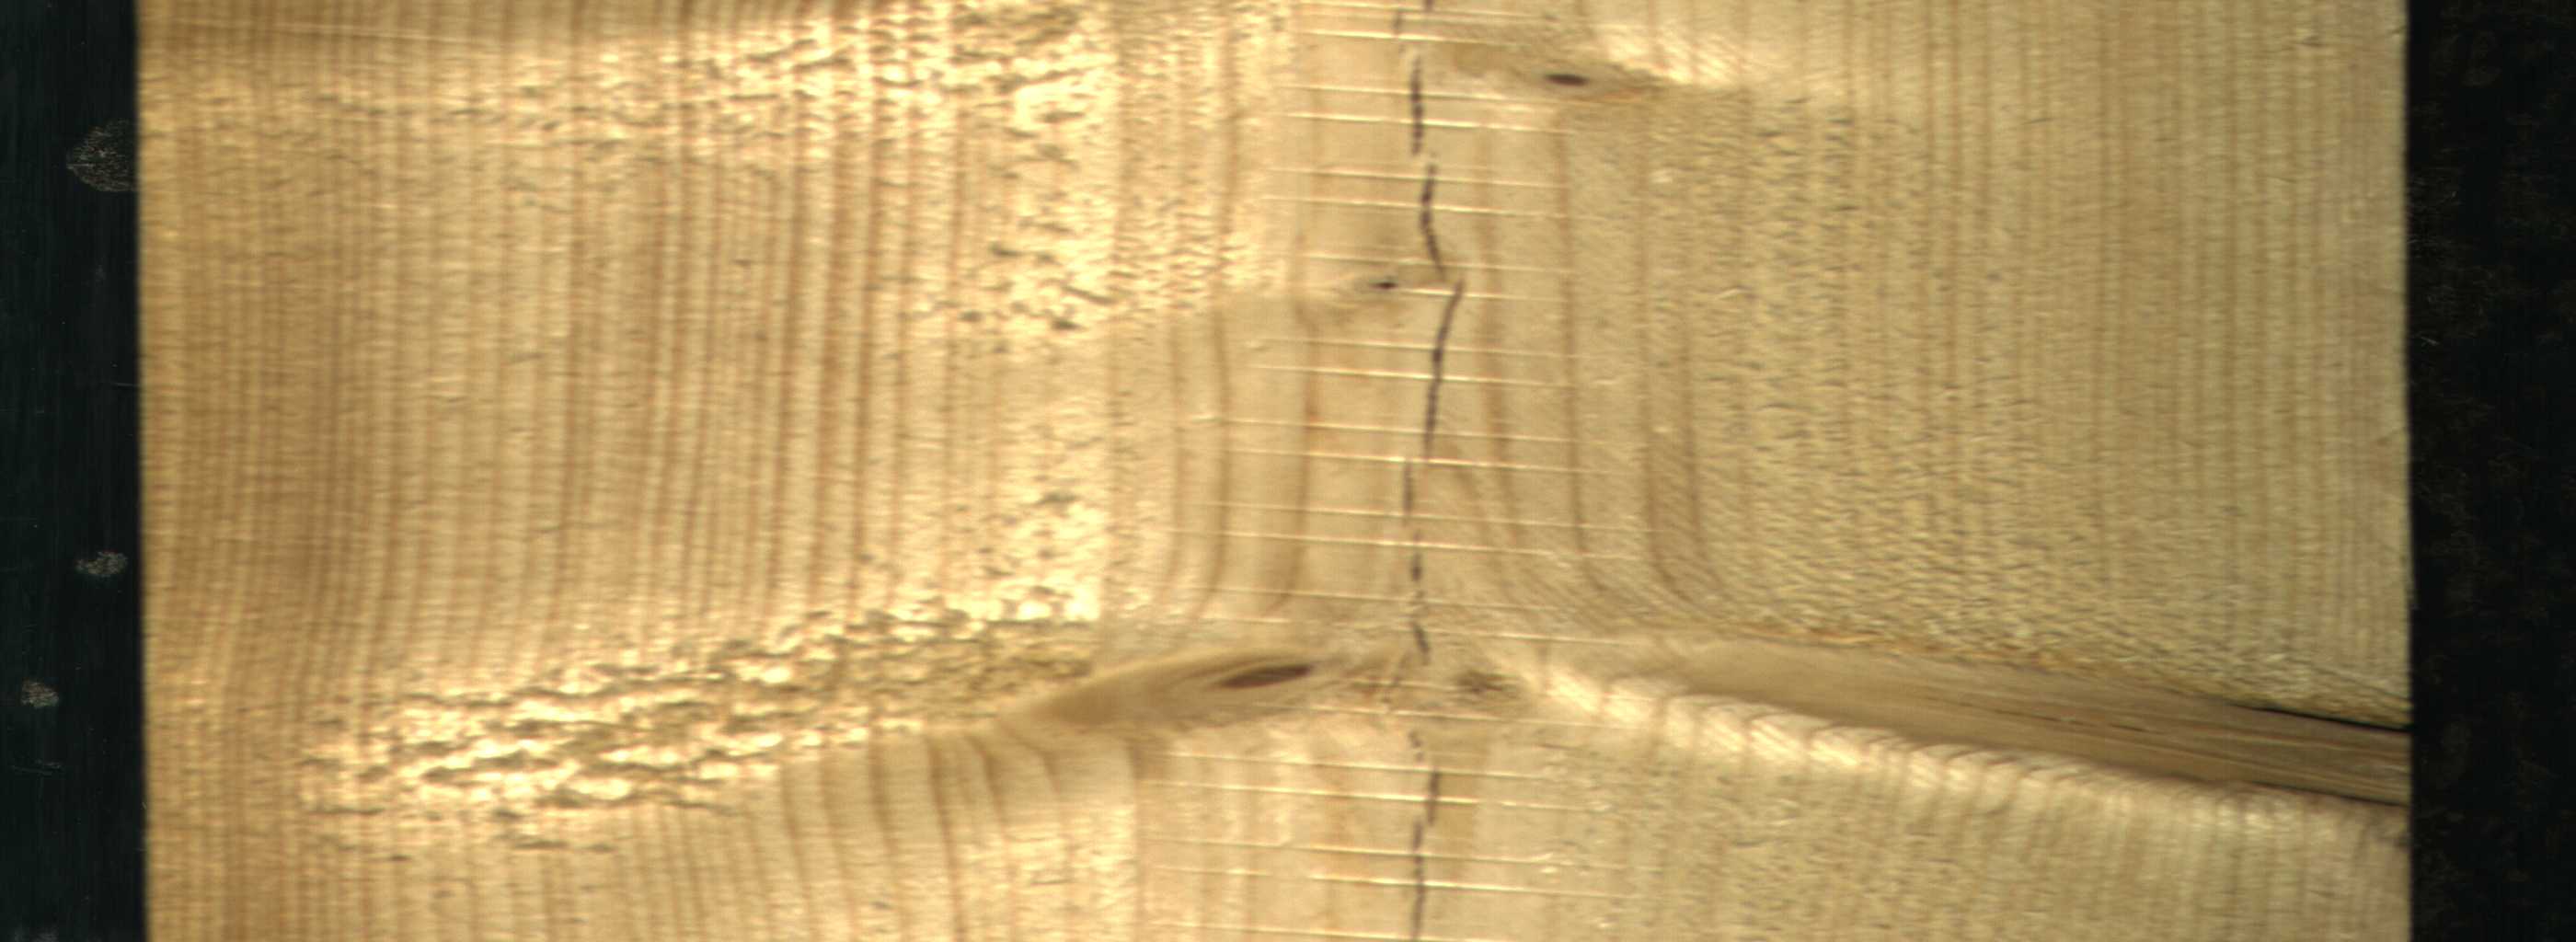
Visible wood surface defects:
Crack
Crack
Live_Knot
Live_Knot
Live_Knot
Live_Knot